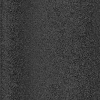
Atmospheric dust classification: dusty